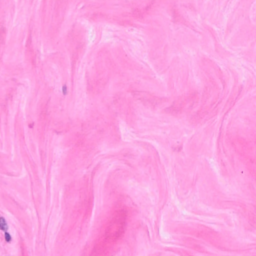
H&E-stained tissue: Breast